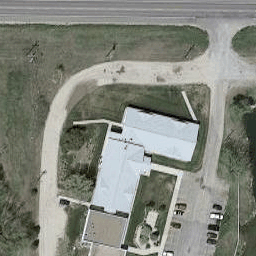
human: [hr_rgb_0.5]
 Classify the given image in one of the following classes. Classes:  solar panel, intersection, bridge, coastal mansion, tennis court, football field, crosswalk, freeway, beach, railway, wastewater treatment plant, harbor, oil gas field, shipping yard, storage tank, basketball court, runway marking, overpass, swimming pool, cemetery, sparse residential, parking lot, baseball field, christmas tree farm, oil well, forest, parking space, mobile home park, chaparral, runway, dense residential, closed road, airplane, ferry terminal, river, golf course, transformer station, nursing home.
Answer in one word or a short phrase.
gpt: nursing home